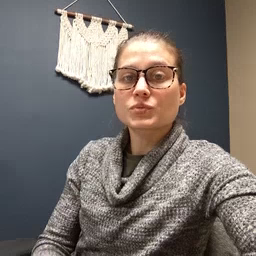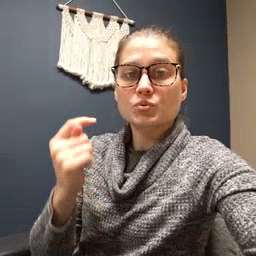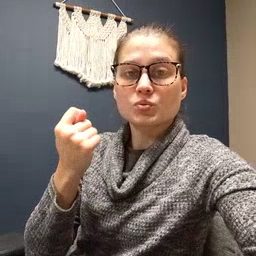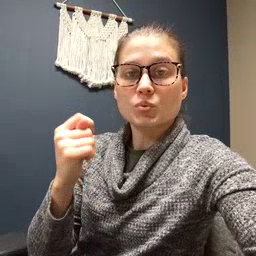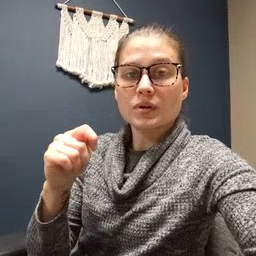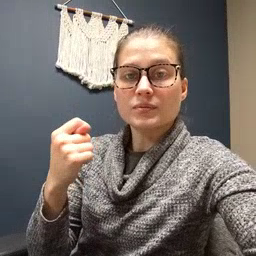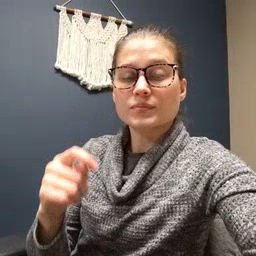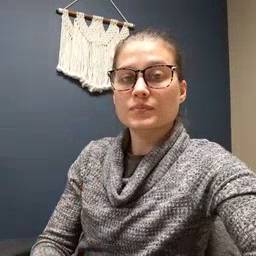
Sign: toy